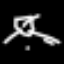
Label: octagon